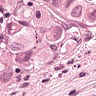
Metastatic tissue present: yes